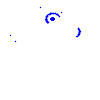
Particle: proton